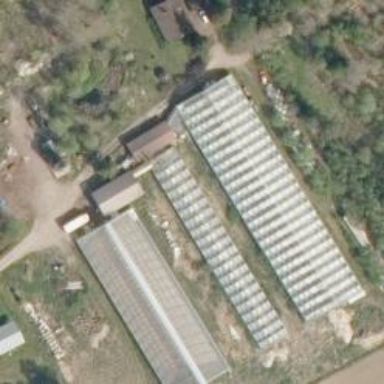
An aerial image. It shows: Greenhouse.